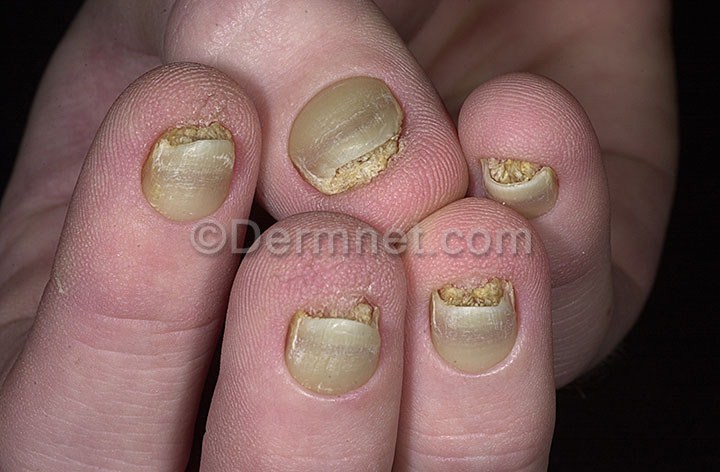
Disease: Nail Fungus and other Nail Disease